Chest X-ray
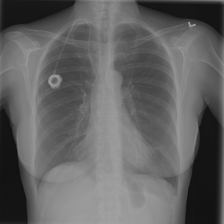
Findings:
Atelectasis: negative
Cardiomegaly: negative
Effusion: negative
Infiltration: negative
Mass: negative
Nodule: negative
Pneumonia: negative
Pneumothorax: negative
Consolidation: negative
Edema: negative
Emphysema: negative
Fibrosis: negative
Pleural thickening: negative
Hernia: negative